Interaction volume radius: 5 \u00c5
Interaction volume height: 10 \u00c5
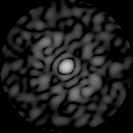
Disorder parameter: 0.8781